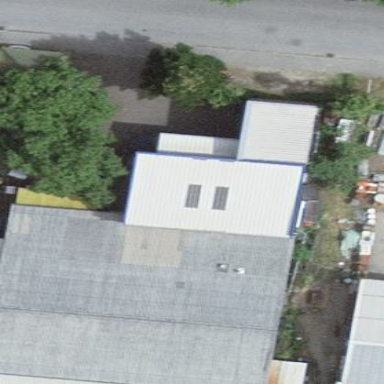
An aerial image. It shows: Industrial building.